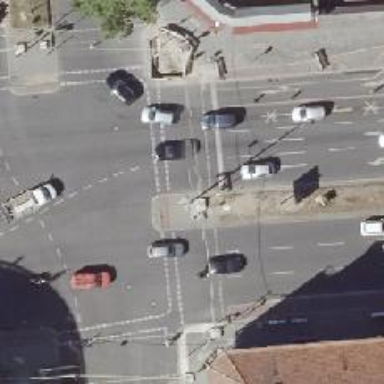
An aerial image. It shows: Footway located on traffic island.